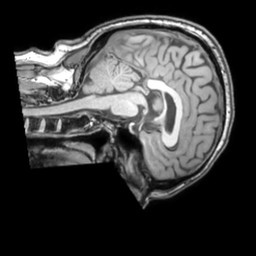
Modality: T1w
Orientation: sagittal
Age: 48
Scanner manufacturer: philips
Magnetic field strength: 3 T
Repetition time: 0.007 s
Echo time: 0.003501 s